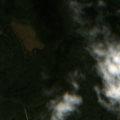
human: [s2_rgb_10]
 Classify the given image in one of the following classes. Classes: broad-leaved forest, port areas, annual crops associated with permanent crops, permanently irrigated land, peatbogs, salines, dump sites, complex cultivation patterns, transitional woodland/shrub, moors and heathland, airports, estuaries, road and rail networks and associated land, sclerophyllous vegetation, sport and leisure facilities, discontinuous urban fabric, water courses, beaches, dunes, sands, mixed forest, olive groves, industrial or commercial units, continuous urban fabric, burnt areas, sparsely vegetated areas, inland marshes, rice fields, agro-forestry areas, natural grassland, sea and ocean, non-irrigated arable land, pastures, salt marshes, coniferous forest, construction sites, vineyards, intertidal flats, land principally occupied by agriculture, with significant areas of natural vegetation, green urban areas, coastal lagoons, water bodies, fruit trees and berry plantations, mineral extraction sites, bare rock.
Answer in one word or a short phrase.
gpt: coniferous forest, mixed forest